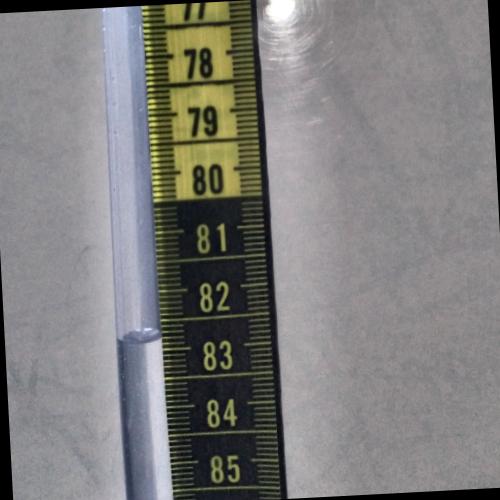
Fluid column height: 82.8 cm